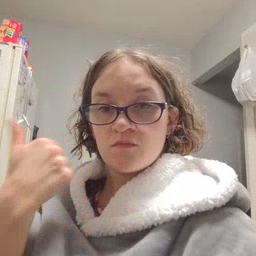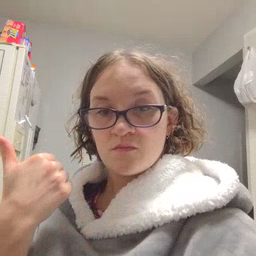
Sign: another